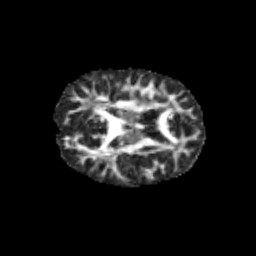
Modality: FA
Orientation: axial
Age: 11
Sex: male
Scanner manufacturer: siemens
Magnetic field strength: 3 T
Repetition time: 3.8 s
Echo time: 0.07 s